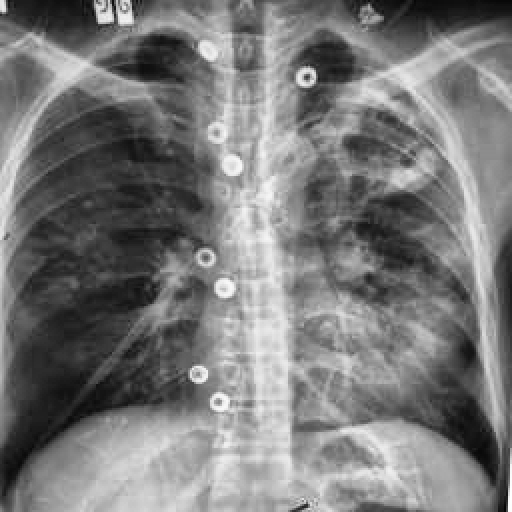
Finding: TUBERCULOSIS